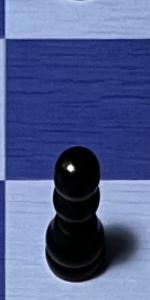
Label: Pawn_Black